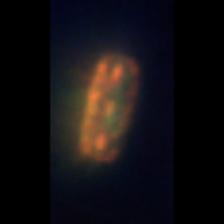
Taxon: Pennate
Group: Diatoms